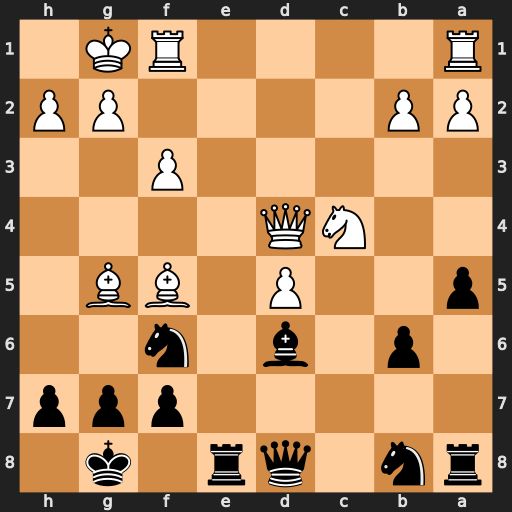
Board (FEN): rn1qr1k1/5ppp/1p1b1n2/p2P1BB1/2NQ4/5P2/PP4PP/R4RK1
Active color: b
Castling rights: -
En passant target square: -
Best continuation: Bc5 Qxc5 bxc5